Question: My computer set-up:
-eclipse with aptana studio 3 plugin, plugin development tools and subclipse
and i have 2 projects under version control. i managed to copy the files from one project to the second since i don't know how to merge two projects yet. when i tried to copy the js folder from one project to the other, this happens:

notice the red arrow. now, i thought it was nothing. i committed the project and left for work. when i went to the office and updated my copy of the project, i found out that the js folder was not there. when i checked the repository, the js folder was not there at all. i was sure it was there when i left home.
found <URL> which is a thread that gives an heads-up on subversion icons but this red outward pointing icon isnt there in the list.
what do they mean?
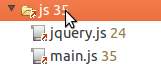
Answer: The arrow indicates switched
<URL>